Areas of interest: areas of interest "Transportation stations"
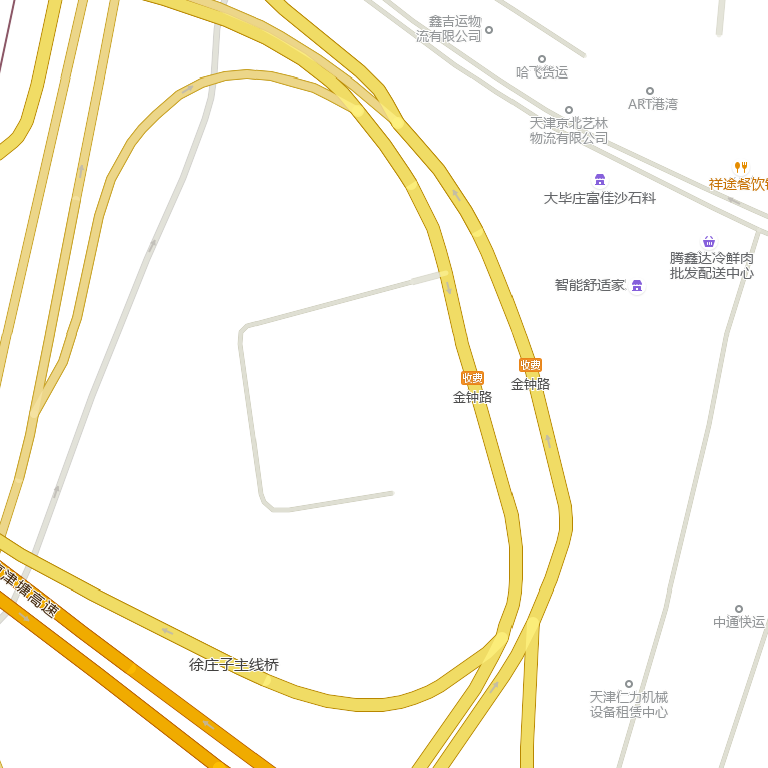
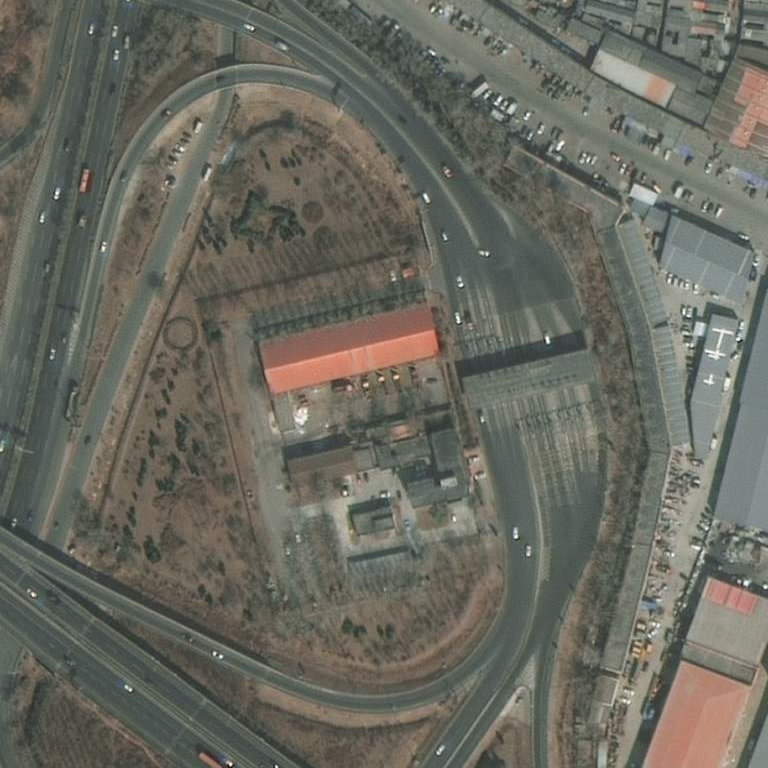